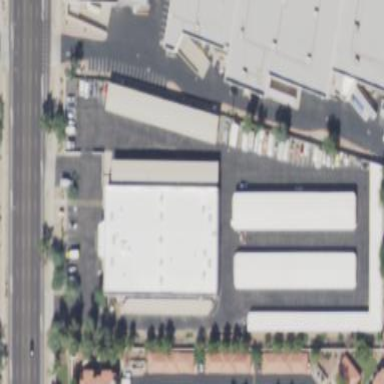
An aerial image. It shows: Commercial building.